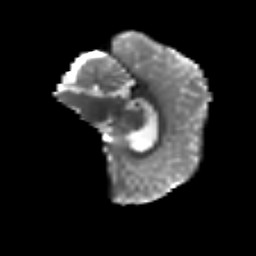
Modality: T2w
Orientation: sagittal
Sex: male
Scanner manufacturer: siemens
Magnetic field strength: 3 T
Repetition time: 5 s
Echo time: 0.071 s